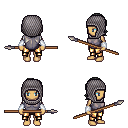
a pixel art fantasy rpg character, female body template, human, tanned skin, steel chest armor, gold greaves, gray long bangs hairstyle, chain hood, white cloth bracers, spear, four views (front, back, left, right), 2x2 character sprite sheet, small pixel art, hard edges, no anti-aliasing